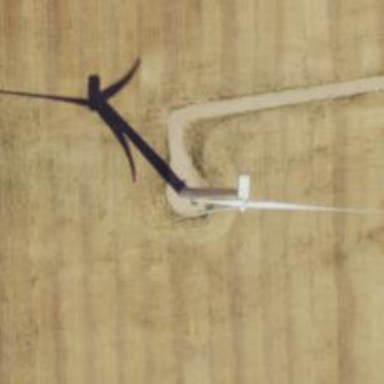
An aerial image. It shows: Wind generator in the form of horizontal axis wind turbine.